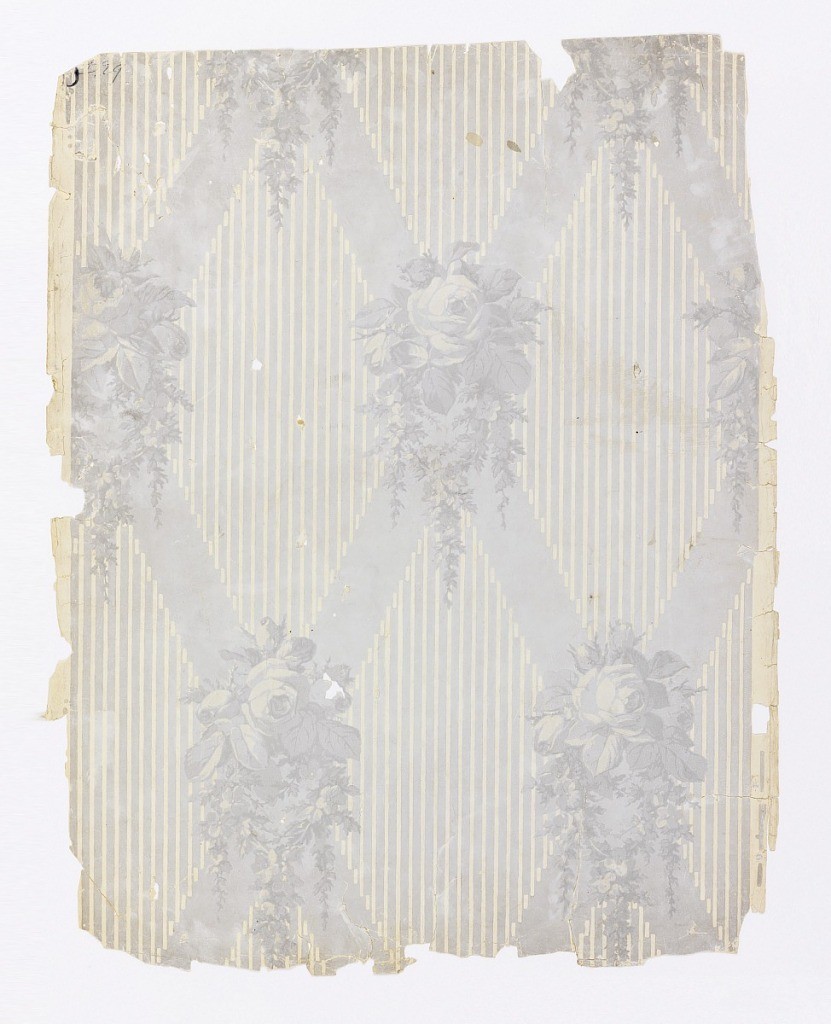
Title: Sidewall
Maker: Ericson & Weiss
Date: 1875–1900
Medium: Block-printed
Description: On gray ground, gray and white vertical stripe fill broken into diamonds by diagonal gray bands: roses and foliage at intersections of bands.